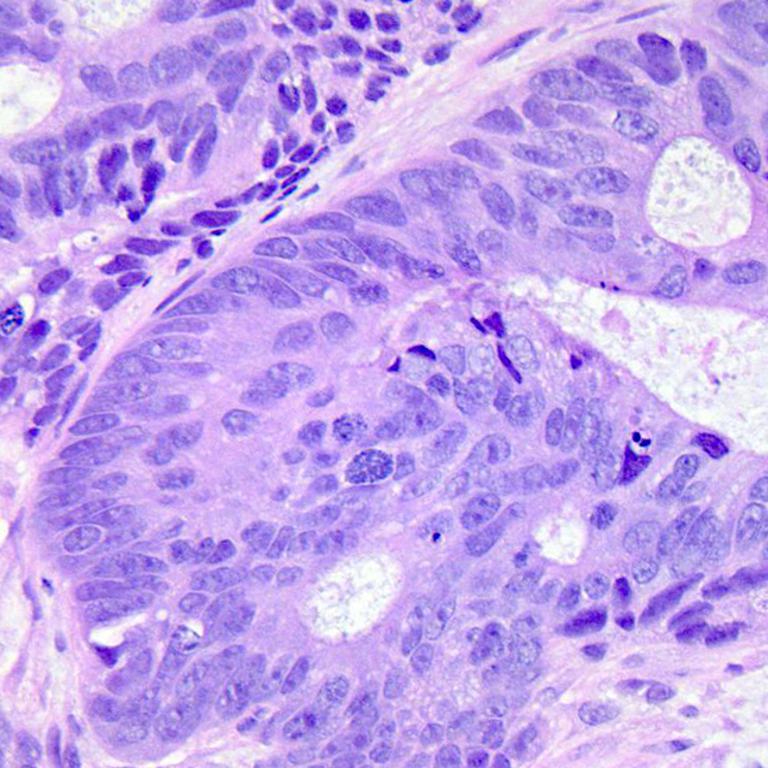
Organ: colon
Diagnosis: adenocarcinomas